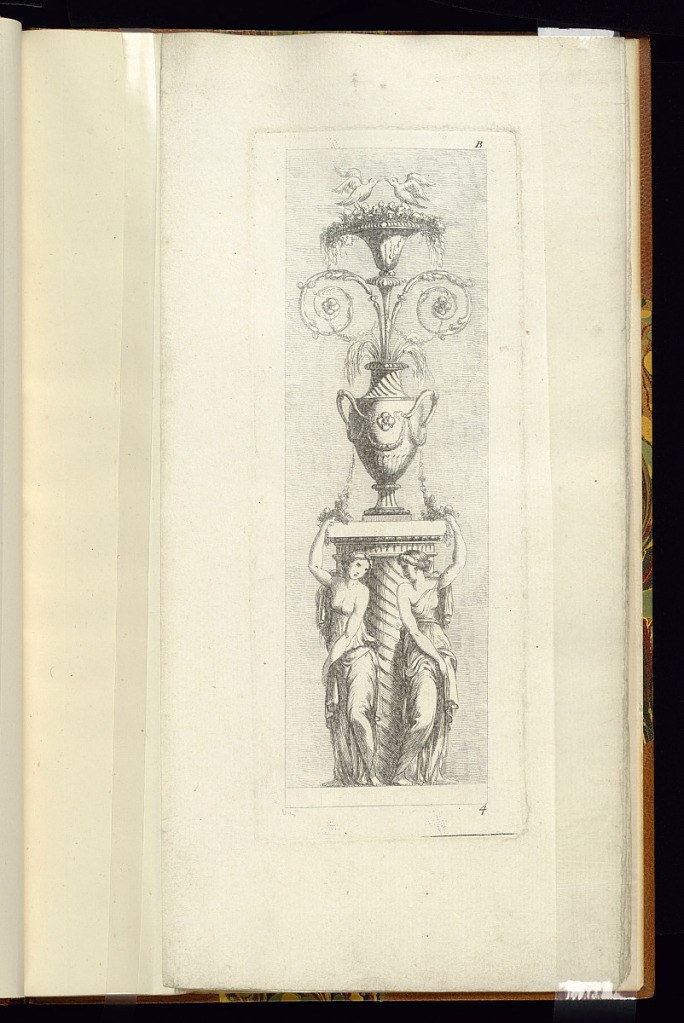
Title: Arabesque Design
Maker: Juste-François Boucher, French, 1736 – 1782
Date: ca. 1775
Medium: Etching on cream laid paper
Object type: Print
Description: Arabesque design of a column supported by female figures on which sits a tall, two-handled vase from which emerges scrolls and another urb. The design also features rosettes, garlands, doves, and flowers.